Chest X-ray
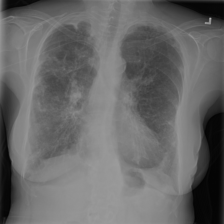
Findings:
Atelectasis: negative
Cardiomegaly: negative
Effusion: negative
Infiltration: negative
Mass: negative
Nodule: negative
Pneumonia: negative
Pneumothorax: negative
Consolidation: negative
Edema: negative
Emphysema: negative
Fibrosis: negative
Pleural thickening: negative
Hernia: negative